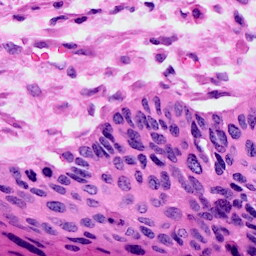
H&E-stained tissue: Cervix